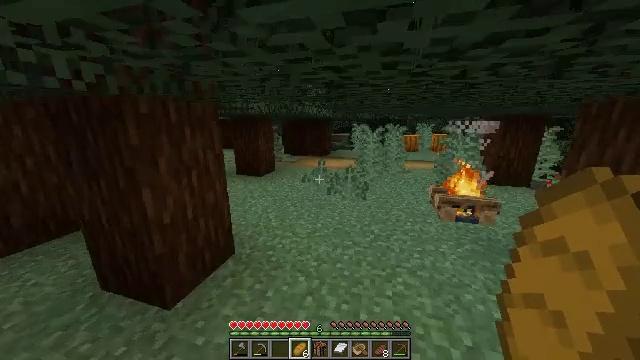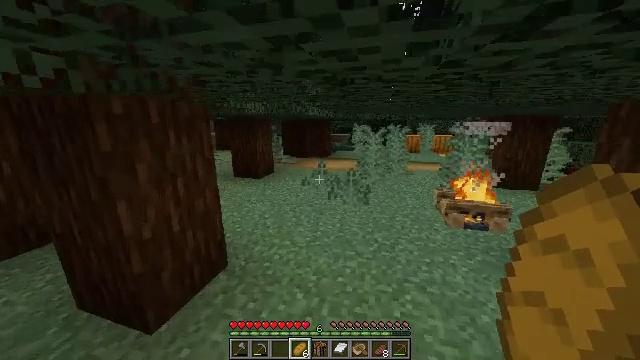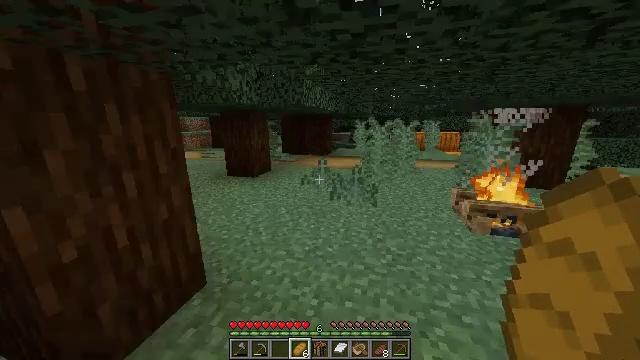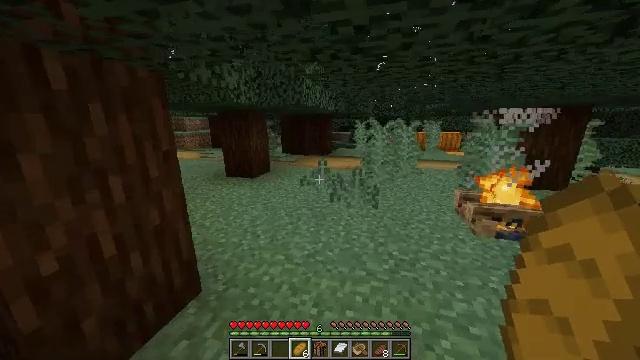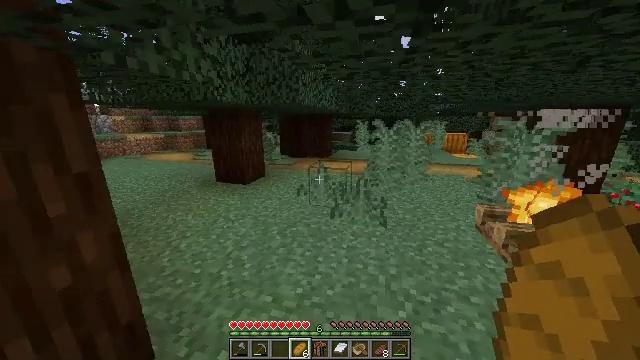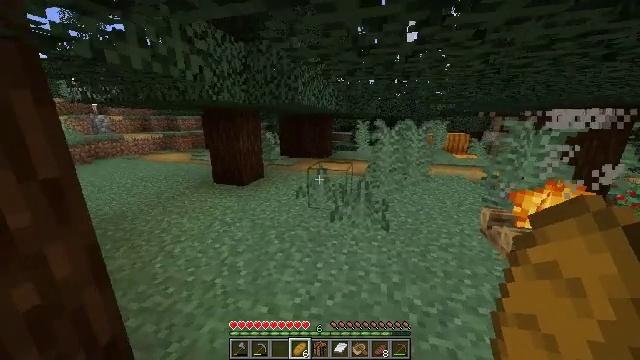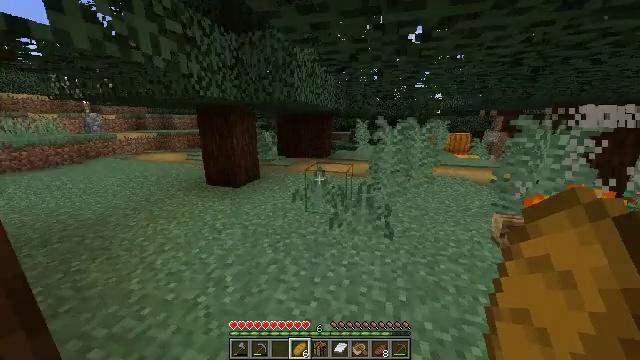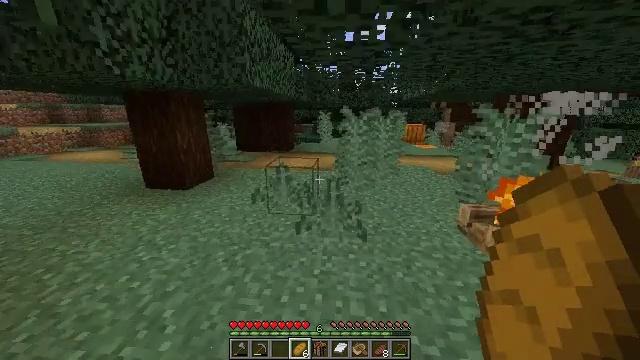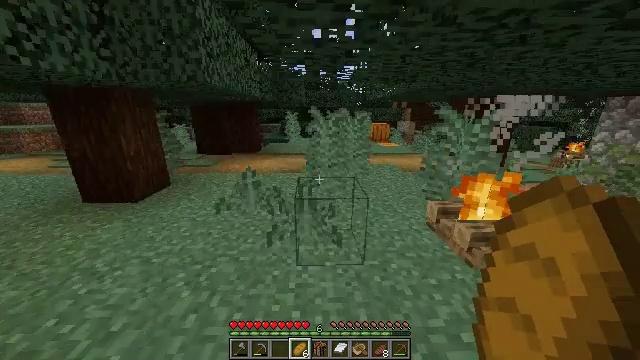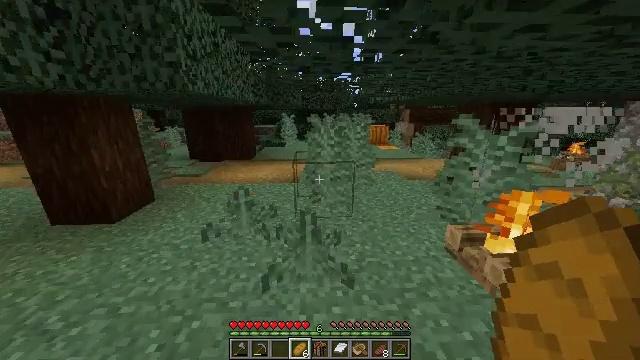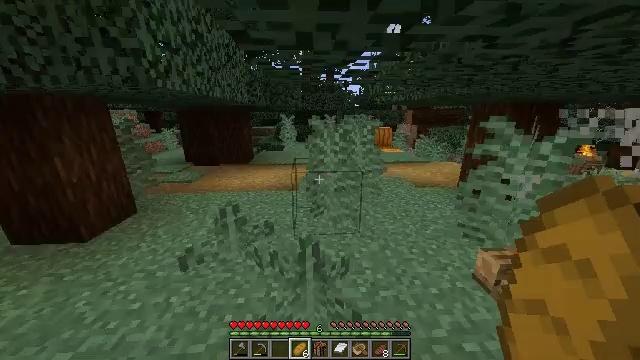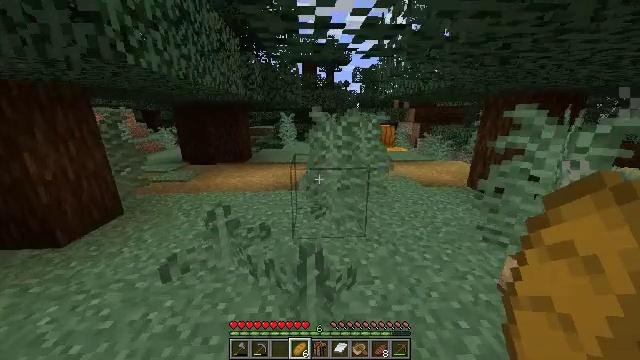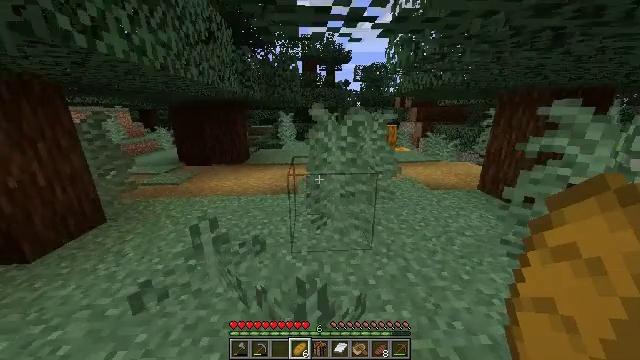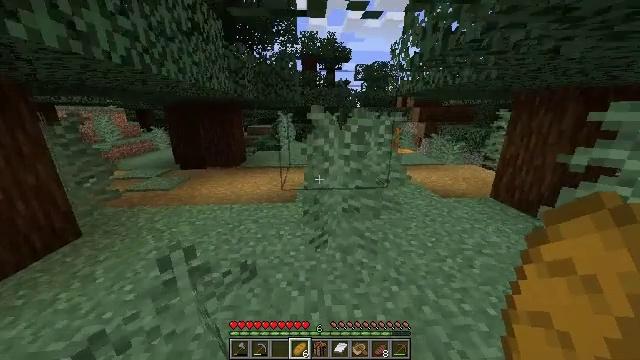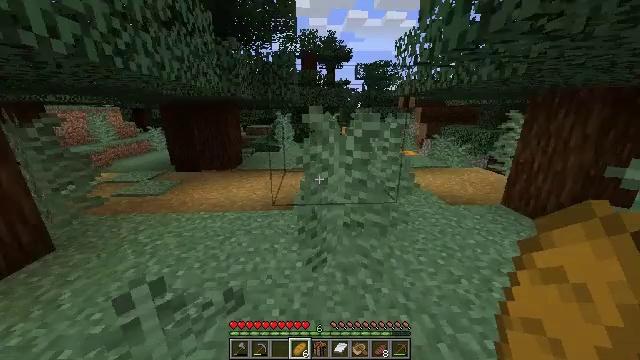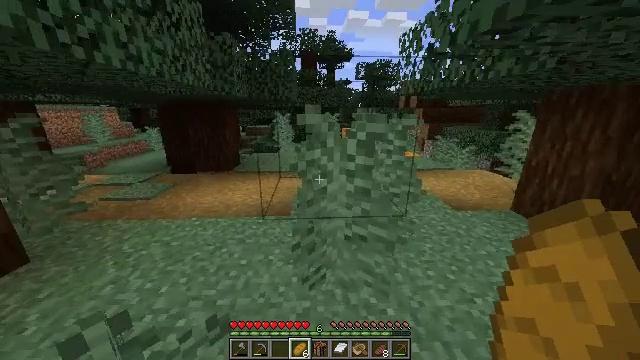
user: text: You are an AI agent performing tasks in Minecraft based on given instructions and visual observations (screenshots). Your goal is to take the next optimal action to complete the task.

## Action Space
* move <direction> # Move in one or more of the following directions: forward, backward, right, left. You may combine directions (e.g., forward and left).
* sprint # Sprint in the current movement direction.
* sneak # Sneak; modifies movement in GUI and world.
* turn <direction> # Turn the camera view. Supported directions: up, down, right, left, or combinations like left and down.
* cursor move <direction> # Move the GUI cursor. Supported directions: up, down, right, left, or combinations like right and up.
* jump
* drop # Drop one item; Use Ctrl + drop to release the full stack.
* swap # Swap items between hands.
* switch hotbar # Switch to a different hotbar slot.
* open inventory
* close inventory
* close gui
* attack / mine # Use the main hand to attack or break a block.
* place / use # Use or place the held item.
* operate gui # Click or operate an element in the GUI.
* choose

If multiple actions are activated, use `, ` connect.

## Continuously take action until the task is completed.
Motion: motion action
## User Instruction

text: Break the brewing stand to collect it.
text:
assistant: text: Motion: move forward, sprint, jump
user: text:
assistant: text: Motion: move forward, sprint
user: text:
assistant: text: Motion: move forward, sprint
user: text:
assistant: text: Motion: move forward, sprint
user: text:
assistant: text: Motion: move forward, sprint
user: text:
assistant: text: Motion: move forward, sprint
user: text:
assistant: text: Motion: move forward, sprint, turn right and down
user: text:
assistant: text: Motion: move forward, sprint, turn right
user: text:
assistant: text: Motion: move forward, sprint, turn right, jump
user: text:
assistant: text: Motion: move forward, sprint, jump
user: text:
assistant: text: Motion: move forward, sprint, jump
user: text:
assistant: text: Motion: move forward, sprint, jump
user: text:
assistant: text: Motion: move forward, sprint
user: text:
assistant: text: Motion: move forward, sprint
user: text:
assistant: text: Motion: move forward, sprint
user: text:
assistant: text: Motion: move forward, sprint
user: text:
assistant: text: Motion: move forward, sprint
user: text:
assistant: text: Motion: move forward, sprint
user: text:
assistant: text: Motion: move forward, sprint
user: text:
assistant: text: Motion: move forward, sprint
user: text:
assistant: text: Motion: move forward, sprint
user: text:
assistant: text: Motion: move forward, sprint
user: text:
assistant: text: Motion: move forward, sprint
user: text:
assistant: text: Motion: move forward, sprint
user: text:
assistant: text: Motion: move forward, sprint
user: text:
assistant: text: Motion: move forward, sprint
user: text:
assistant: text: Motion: move forward, sprint
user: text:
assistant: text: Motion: move forward, sprint
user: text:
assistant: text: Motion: move forward, sprint
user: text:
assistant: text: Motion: move forward, sprint